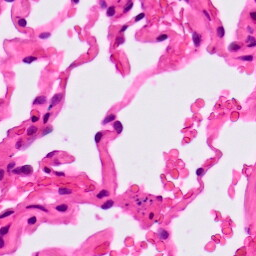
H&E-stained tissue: Lung